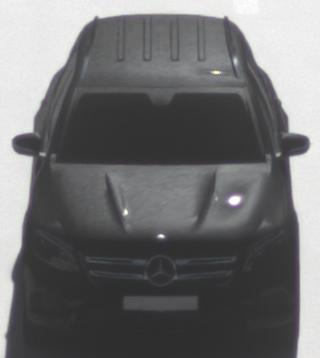
Make: Mercedes-Benz
Model: GLC 250
Detailed model: GLC (253)
Model produced from: 2015/09
Model produced until: 2018/05
Doors: 5
Color: black
Road condition: dry road
Daytime: morning or afternoon
Contrast: medium contrast